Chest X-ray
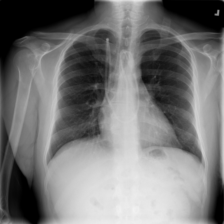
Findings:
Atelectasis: negative
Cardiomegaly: negative
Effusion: negative
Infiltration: negative
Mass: negative
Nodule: negative
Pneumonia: negative
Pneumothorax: negative
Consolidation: negative
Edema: negative
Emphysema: negative
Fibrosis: negative
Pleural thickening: negative
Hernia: negative